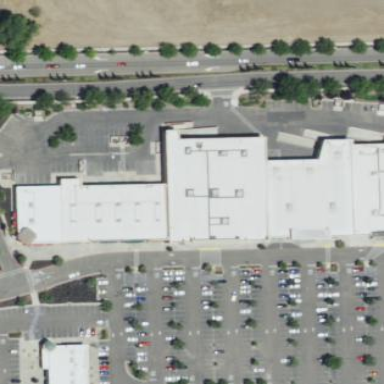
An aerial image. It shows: Retail building that houses department store.